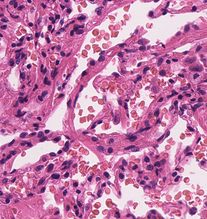
Tumor epithelial tissue: no
Tumor-associated stroma tissue: no
Normal tissue: yes